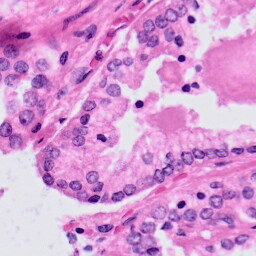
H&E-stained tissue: Prostate